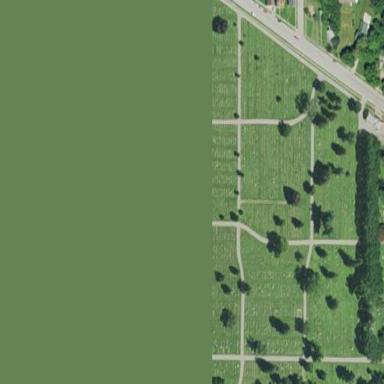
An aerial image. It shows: Cemetery.